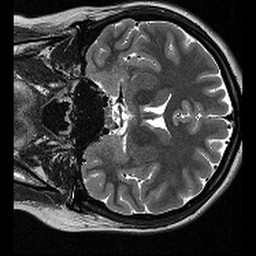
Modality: T2w
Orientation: coronal